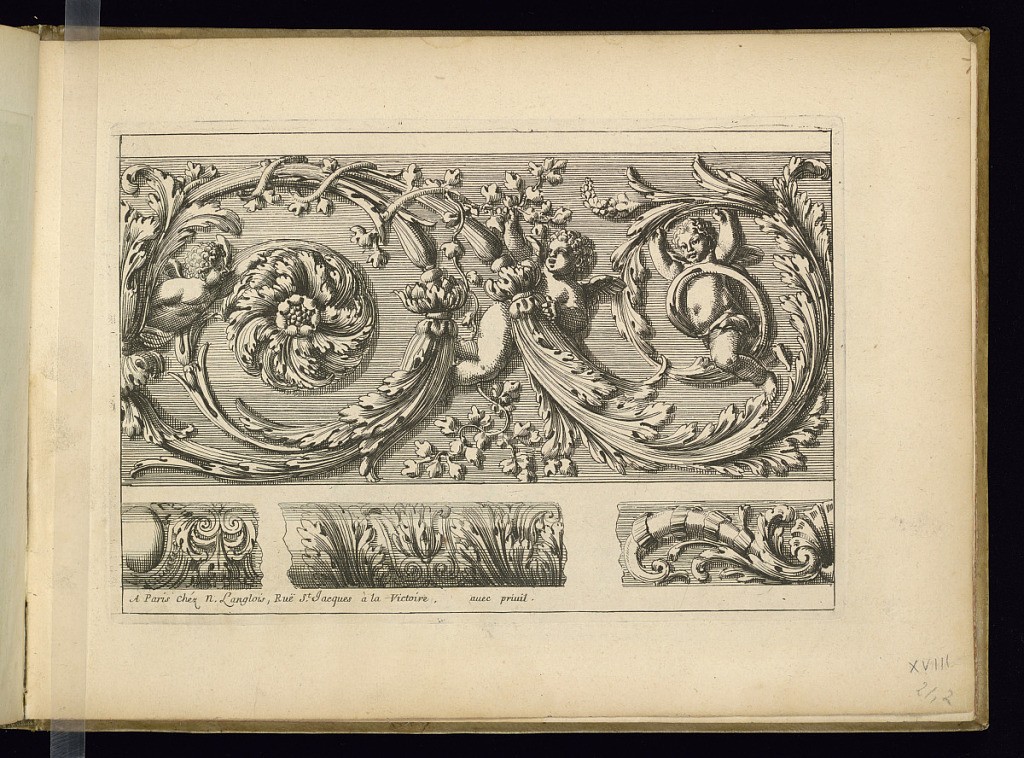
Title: Frieze Designs
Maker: Jean Le Pautre, French, 1618–1682
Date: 1655–82
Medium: Etching on laid paper
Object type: Print
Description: A large frieze design above with three smaller fragments below featuring putti, scrolling leaves (rinceaux), foliate branches, rosette, shell, and a cartouche. The publisher's address is lettered below.